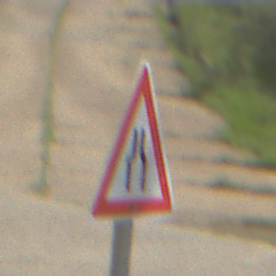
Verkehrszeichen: VerengteFahrbahn
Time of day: Midday
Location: Outdoor (Nature)
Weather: PartlyCloudy
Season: NotSpecified
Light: Natural